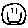
Label: smiley face